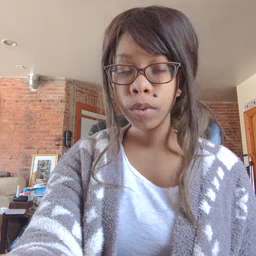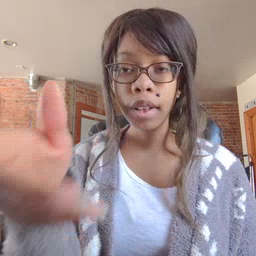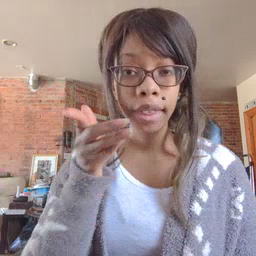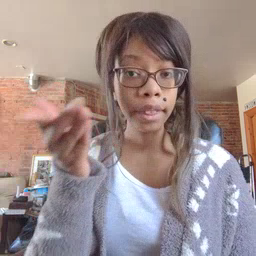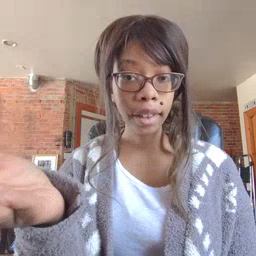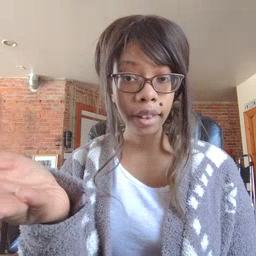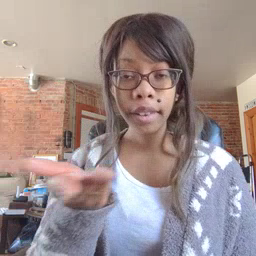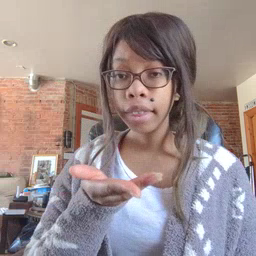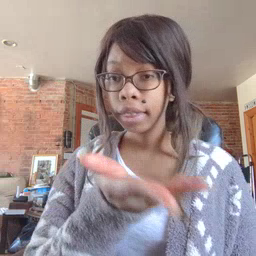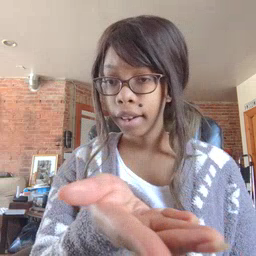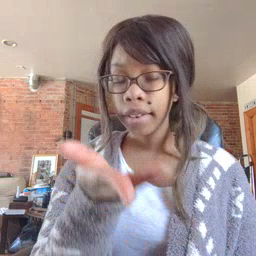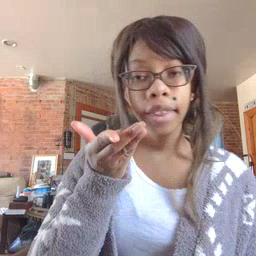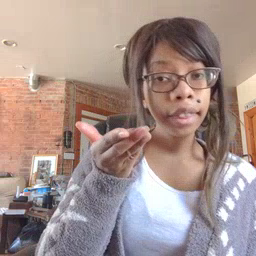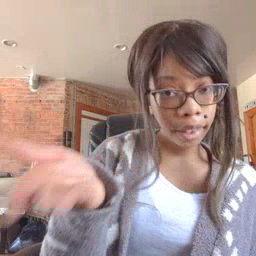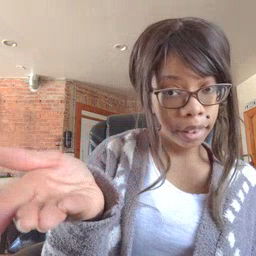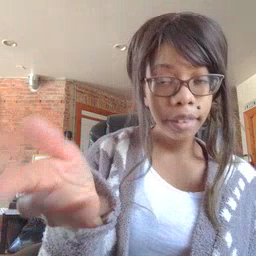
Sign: there